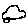
Label: car